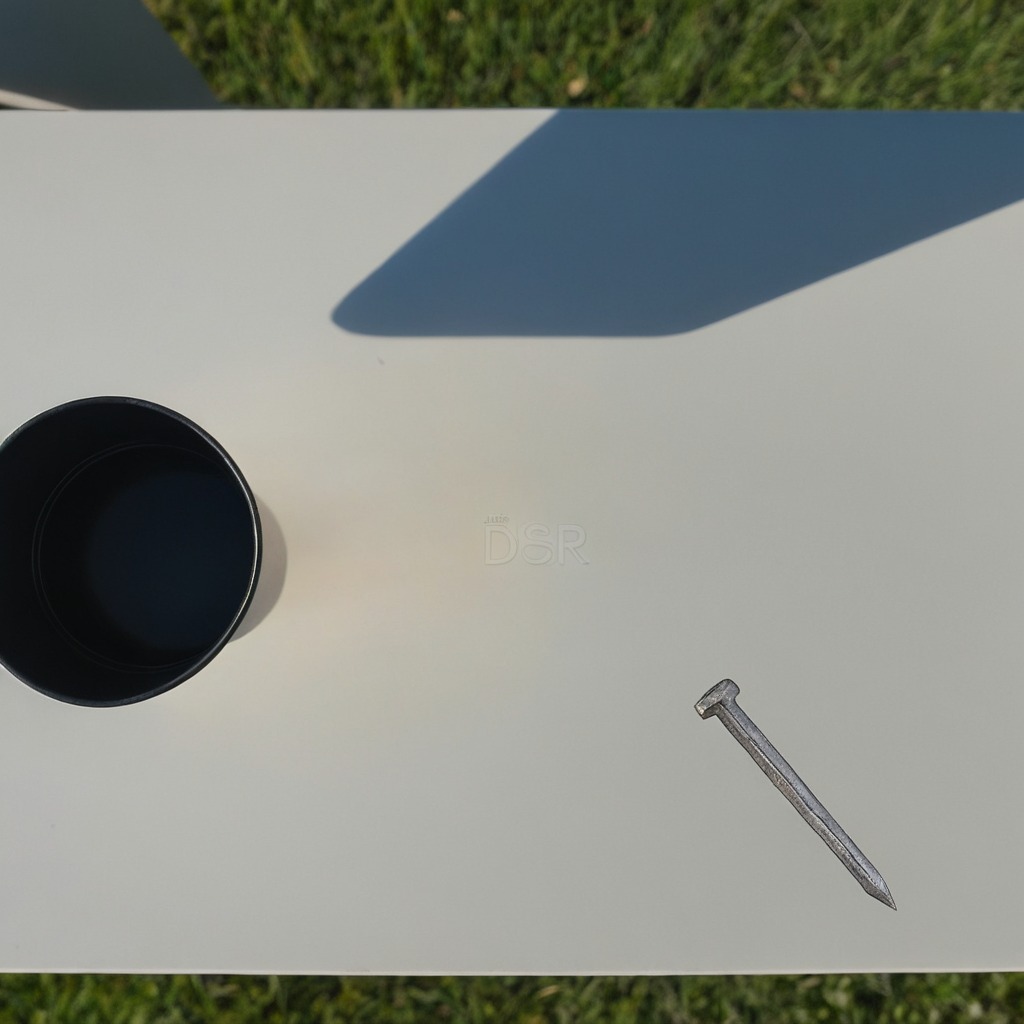
A nail is lying on the textured surface.